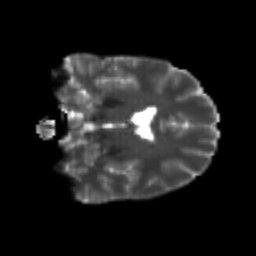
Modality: T2w
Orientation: coronal
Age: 22
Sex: male
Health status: healthy
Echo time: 0.074 s